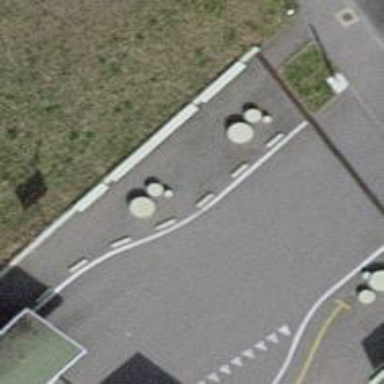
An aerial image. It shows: Concrete bench.